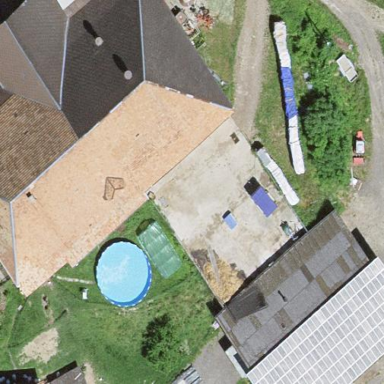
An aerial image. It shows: Farm building.